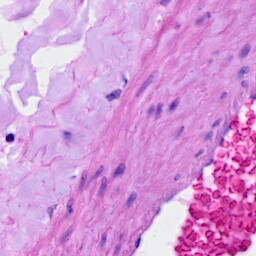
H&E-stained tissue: Ovarian